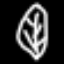
Label: leaf